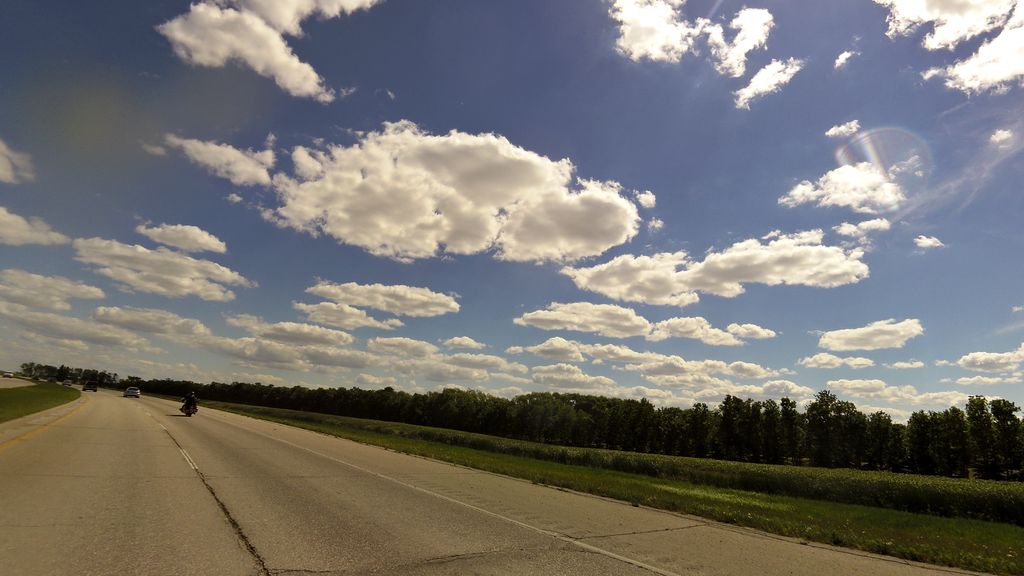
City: winnipeg